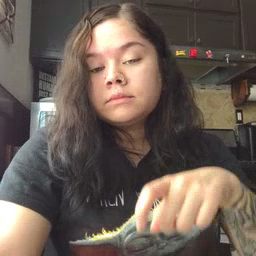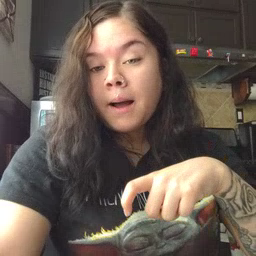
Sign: time